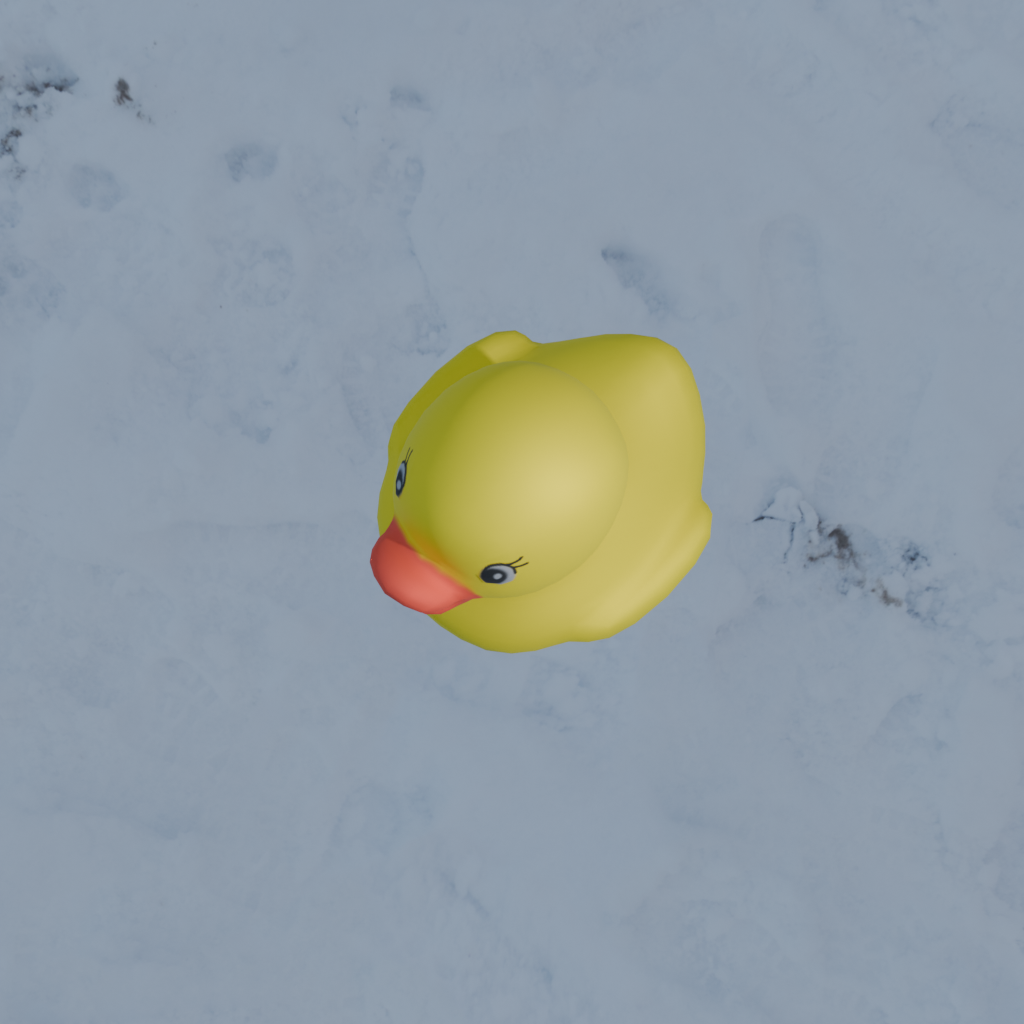
an image of a yellow rubber duck seen from <front_left_top> in a snow-covered beach with a cloudy winter sky.